Question: In the email app, on the overview page, you can see a summary of the number of new emails you have in your accounts. Does anyone know how to create the numbers on the rounded background?

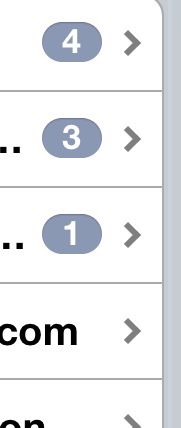
Answer: It's not a built-in cell style but should be pretty easy to mimic.
Add a 'UILabel' to the cell set its 'font', 'textColor' and 'backgroundColor'. To get the rounded corners, play with 'label.layer.cornerRadius'.